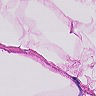
Metastatic tissue present: no